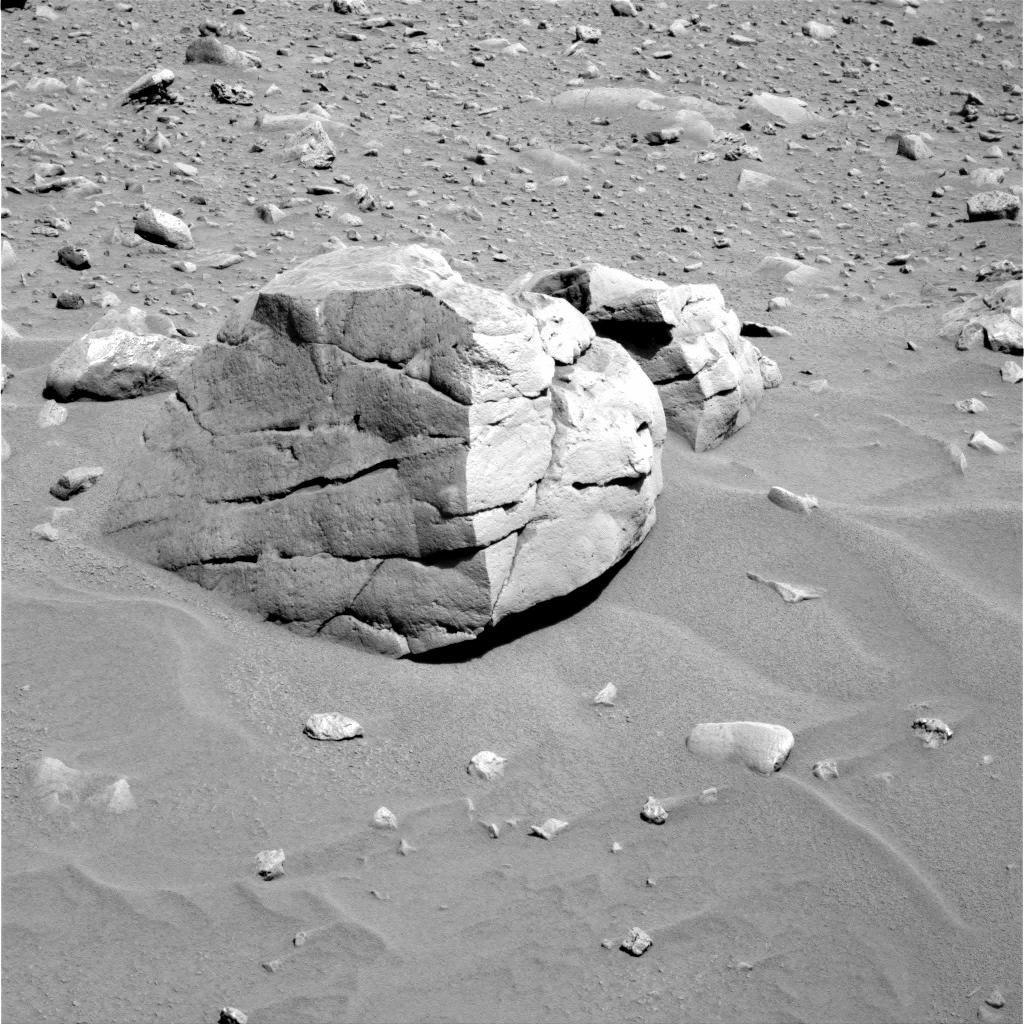
Terrain classes present: Bedrock, Gravel / Sand / Soil, Rock, Shadow